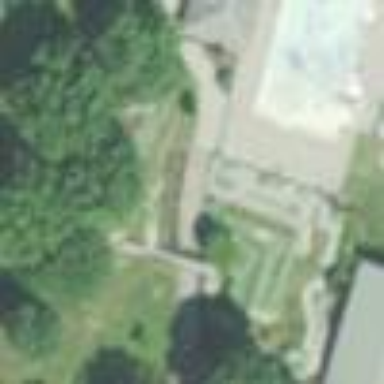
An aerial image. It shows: Miniature golf course.